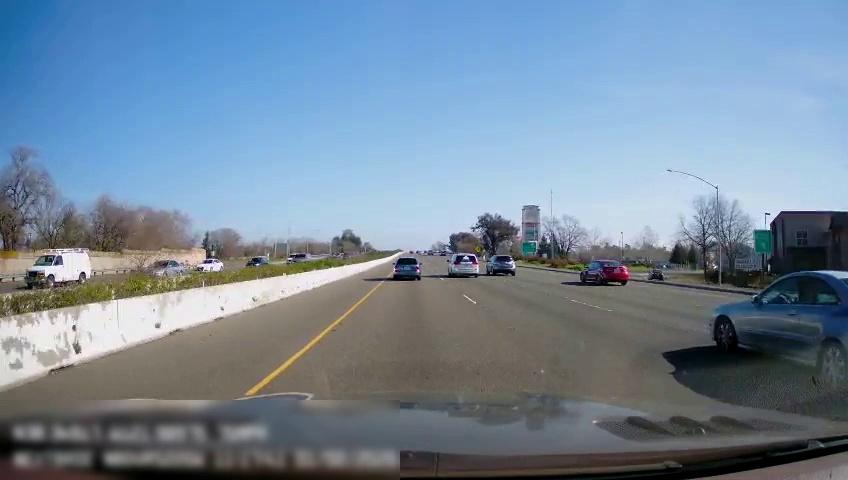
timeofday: Day
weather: Sunny
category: Drivable Space
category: Vehicles | Car
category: Vehicles | Van
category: Vehicles | Car
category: Vehicles | Car
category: Vehicles | Car
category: Vehicles | Car
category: Vehicles | Car
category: Vehicles | Car
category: Vehicles | Car
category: Vehicles | Car
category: Vehicles | SUV
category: Vehicles | SUV
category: Lanes | Current Lane
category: Lanes | Current Lane
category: Lanes | Alternate Lane
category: Traffic | Signs
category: Traffic | Signs